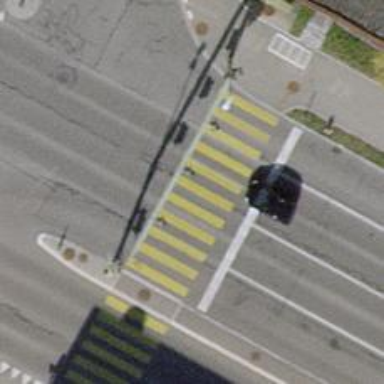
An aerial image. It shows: Road with traffic signals at crossing.